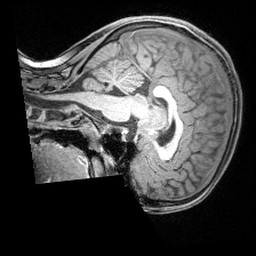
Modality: T1w
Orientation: sagittal
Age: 9
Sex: female
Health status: ill
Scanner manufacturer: siemens
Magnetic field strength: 3 T
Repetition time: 1.6 s
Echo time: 0.00179 s